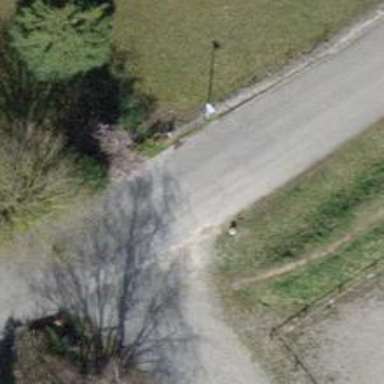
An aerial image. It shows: Bollard.